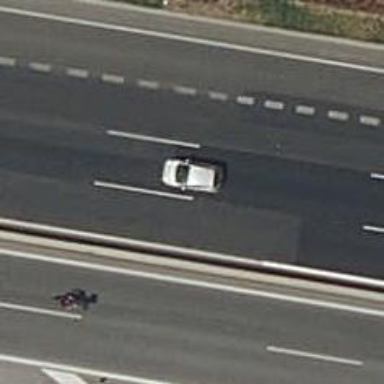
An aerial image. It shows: Motorway.